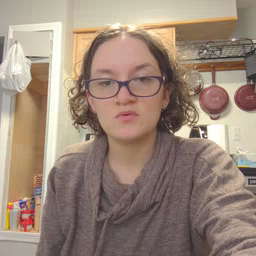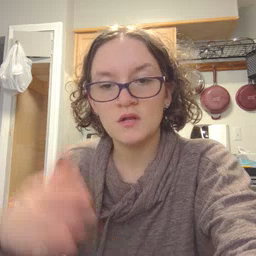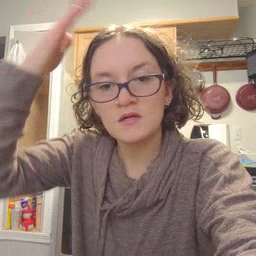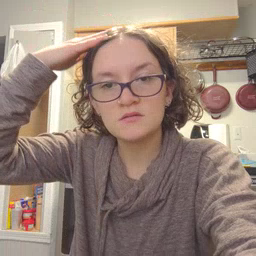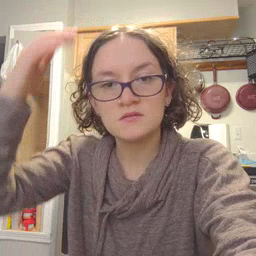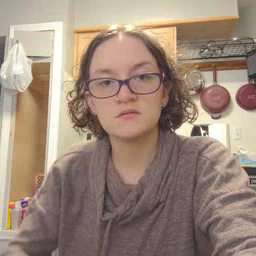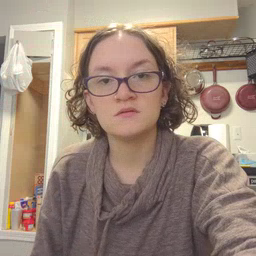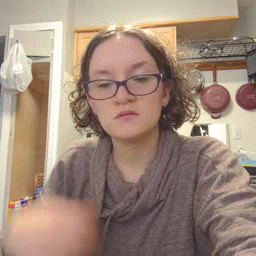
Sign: hat